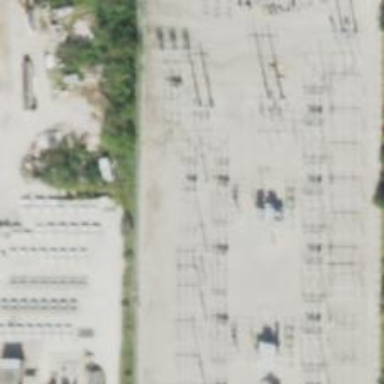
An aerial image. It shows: Switch used for power control.